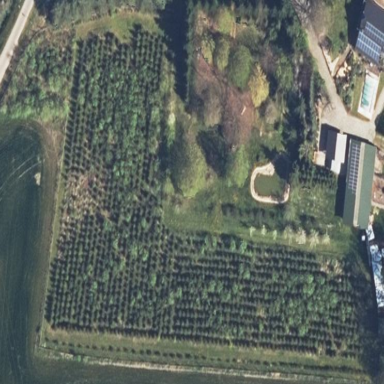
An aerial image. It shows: Plant nursery with trees.